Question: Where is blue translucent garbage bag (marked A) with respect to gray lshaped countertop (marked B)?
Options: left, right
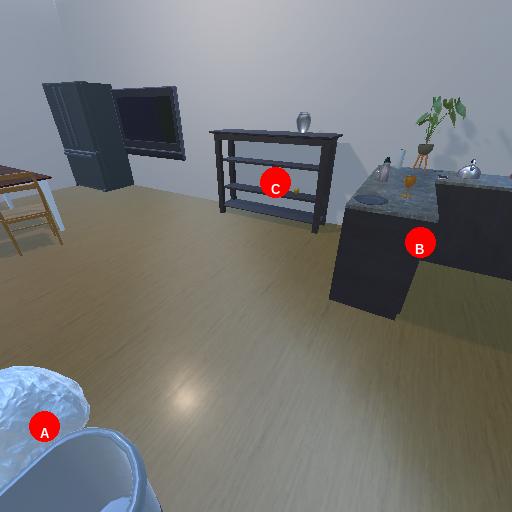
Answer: left